Question: I am programmatically appending text to a 'UITextField' while the keyboard is not on screen (so there is no typing indicator in the field). Once the text fills up the field, it will continue adding text but will not scroll to the end to show the last character added. Instead, it truncates the text and adds an ellipses (...) at the end.
How can I ensure the last character added programmatically will be visible?
The solution needs to work in landscape (and iPad) when the text field is wider, and users need to be able to also enter text into this field via the on-screen keyboard. [Note that it does auto scroll to the end when the keyboard is up (text field is 'firstResponder') and I programmatically append a character.]
Note that this question has been asked before (hence the reason this question is marked as duplicate) but the given solution will not work because 'sizeWithFont:constrainedToSize:lineBreakMode:' is deprecated. Even if I use it, the placeholder text becomes right-aligned after clearing the field via the Clear (X) button. It also won't work because a magic number is hard-coded so it won't work for different sized text fields.
The answer provided by Ashley is good but also will not work (for me) because users need to be able to also enter text into the field via the system keyboard.
Here's my simple line of code to append a character:
'''
self.textField.text = [self.textField.text stringByAppendingString:character];
'''
Here's what occurs when the text is too long to fit in the visible field:

I wonder if a 'UITextView' would be better to work with but I imagine I would run into the same situation - would need to scroll to the bottom when it's not going to fit.
I appreciate your help in solving this, and I'm sure those who stumble upon this question will as well.
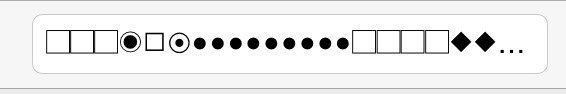
Answer: These answers should help:<URL>
'''
self.pasteboardField.text = [self.pasteboardField.text stringByAppendingString:character];
UITextPosition *end = [self.pasteboardField endOfDocument];
UITextRange *endrange = [self.pasteboardField textRangeFromPosition:end toPosition:end];
[self.pasteboardField setSelectedTextRange:endrange];
UIView *dummyView = [[UIView alloc] initWithFrame:CGRectMake(0, 0, 1, 1)];
self.pasteboardField.inputView = dummyView;
[self.pasteboardField becomeFirstResponder];
'''
Above will move cursor to end of textfield without displaying the keyboard, the cursor/caret will be shown though.
'self.pasteboardField.tintColor = [UIColor clearColor];'
Will hide the cursor/caret